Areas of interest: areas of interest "Transportation stations"
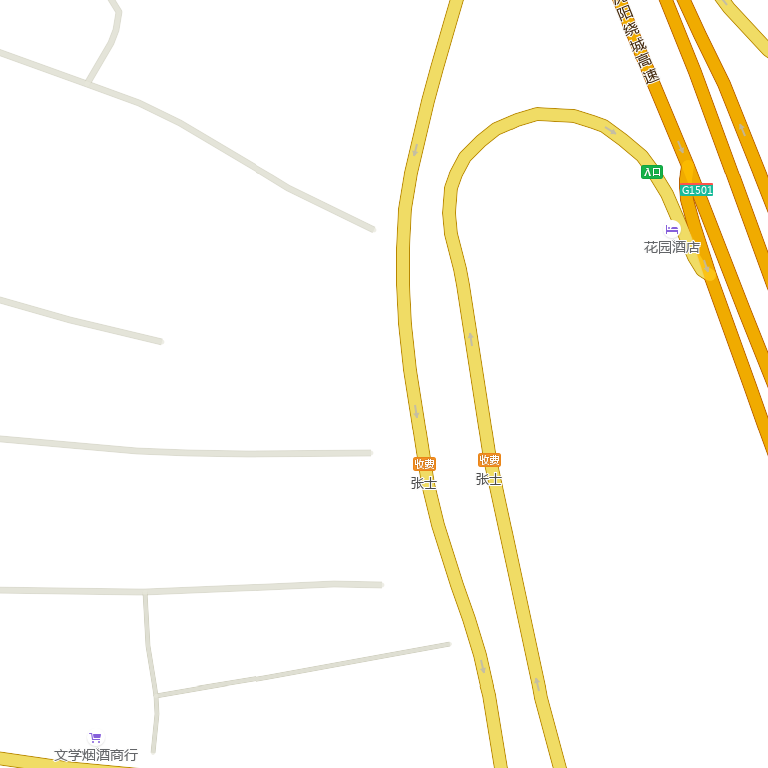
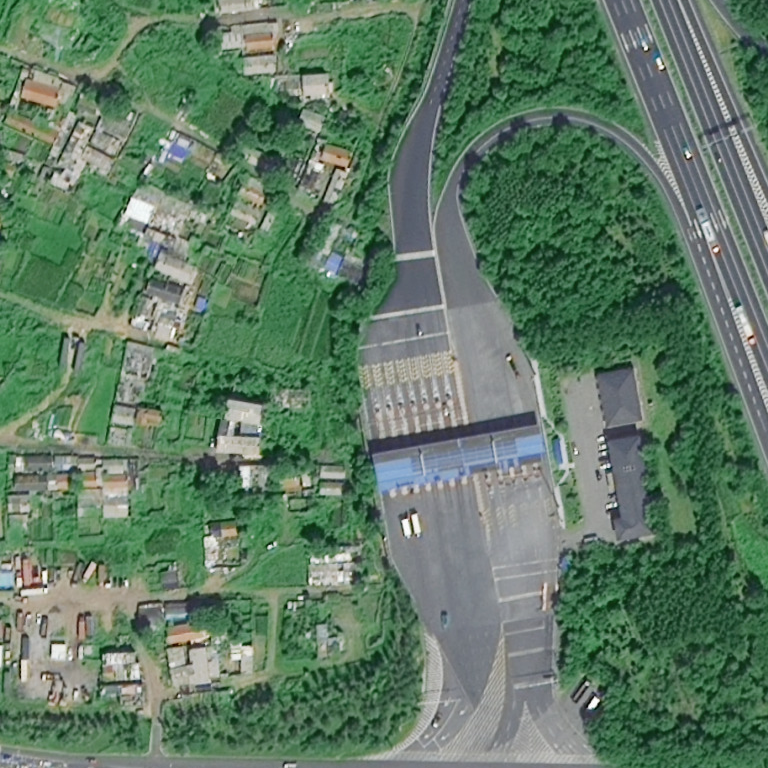